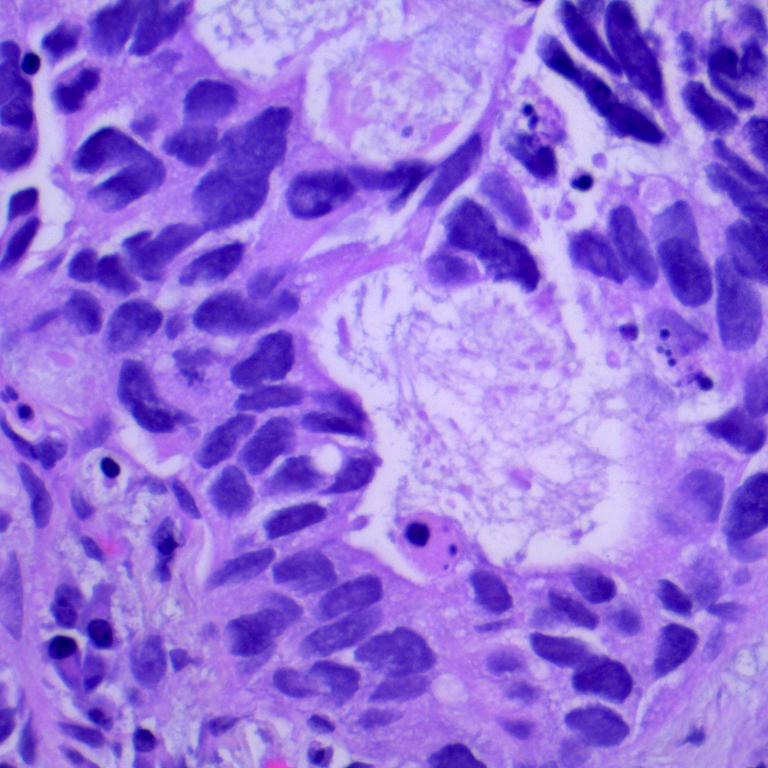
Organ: lung
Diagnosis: adenocarcinomas